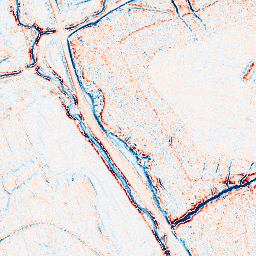
Category: edge_preserving
Decomposition family: anisotropic_diffusion
Decomposition parameters: iterations: 10
kappa: 100
gamma: 0.1
Upsampling method: lanczos
Upsampling parameters: scale: 4
Upsampling scale: 4